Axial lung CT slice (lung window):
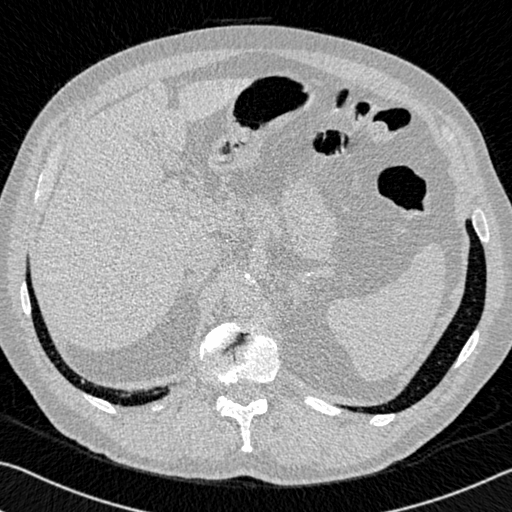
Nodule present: no